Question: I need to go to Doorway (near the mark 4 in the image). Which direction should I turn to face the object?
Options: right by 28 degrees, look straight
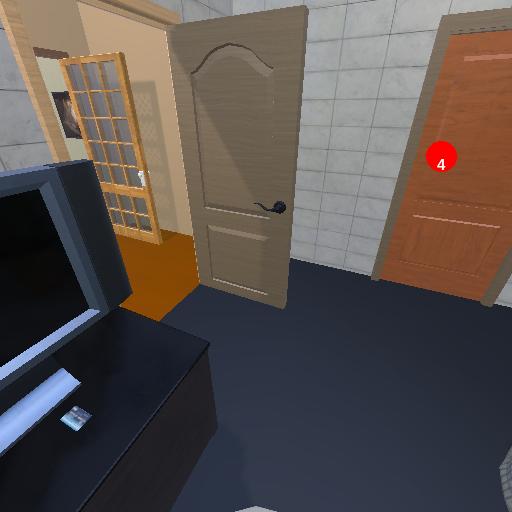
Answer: right by 28 degrees